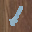
Label: 1